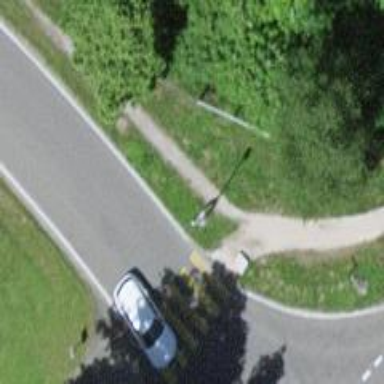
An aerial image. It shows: Footway with surface of fine gravel.